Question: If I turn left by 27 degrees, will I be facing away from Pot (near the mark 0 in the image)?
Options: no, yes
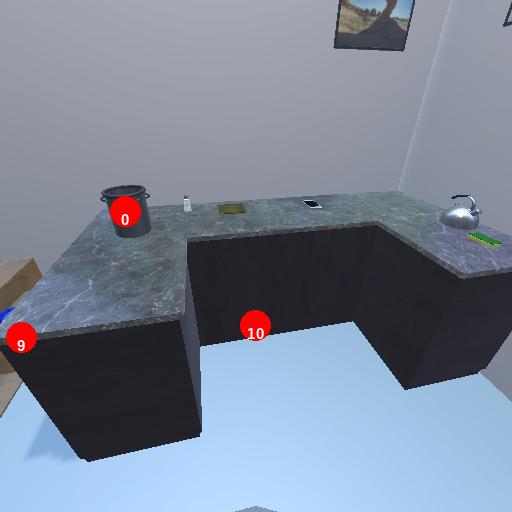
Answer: no